Question: I write this code :
'''
let myAttributes = [
NSAttributedStringKey.font: UIFont(name: "Avenir-HeavyOblique", size: 15.0)! ,
NSAttributedStringKey.foregroundColor: UIColor.white
]
let myAttributedString = NSAttributedString(string: textRightUpLabel!, attributes: myAttributes )
let textLayer = CATextLayer()
textLayer.string = myAttributedString
textLayer.backgroundColor = UIColor.clear.cgColor
textLayer.frame = CGRect(x: self.frame.size.width - width + textMarginRightUpLabel, y: 8, width: width, height: height)
self.layer.addSublayer(textLayer)
'''
and this work well but it's seems to add 2 layers how show this in my storyboard :

So the question is: Why the text "3 DAYS LEFT" are show 2 times? One in the good place and another one behind the ShapeLayer?
Thanks to your reply
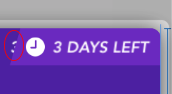
Answer: Move the texlayer variable out of that function and make it a variable of the view.
'''
let textLayer = CATextLayer()
'''
Where you add it to the layer check and see if the layer already contains the textLayer like this instead of adding it over and over. Sorry this is a bit messy on mobile. Will check it and clean it up when I am back at my Mac.
'''
if let subLs = self.sublayers, subLs.contains(textLayer) == true{//do nothing
}else{
self.layer.addSublayer(textLayer)
}
'''